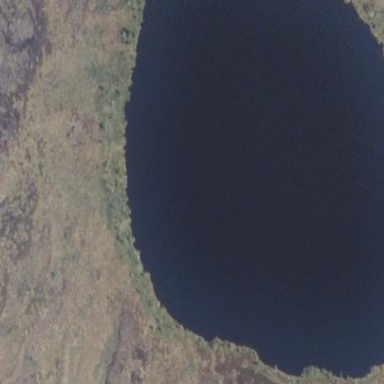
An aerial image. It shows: Serene lake.